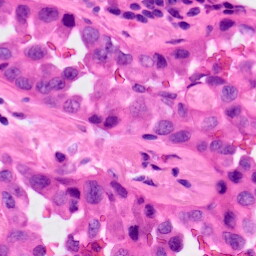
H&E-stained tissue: Lung